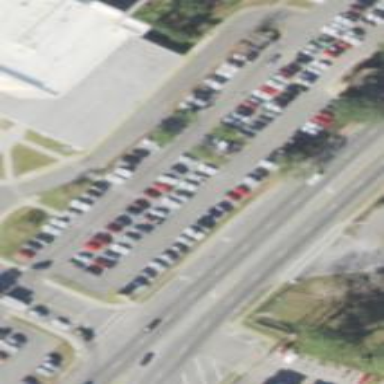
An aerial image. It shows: Parking space is available.